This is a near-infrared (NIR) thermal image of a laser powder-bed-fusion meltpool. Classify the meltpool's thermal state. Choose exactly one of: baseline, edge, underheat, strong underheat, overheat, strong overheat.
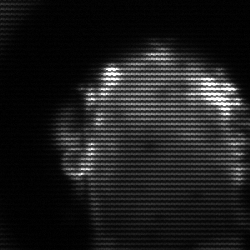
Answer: baseline